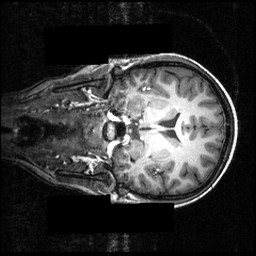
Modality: T1w
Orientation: coronal
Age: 16
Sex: female
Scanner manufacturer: siemens
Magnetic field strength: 3.951 T
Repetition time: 1.5 s
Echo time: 0.00335 s